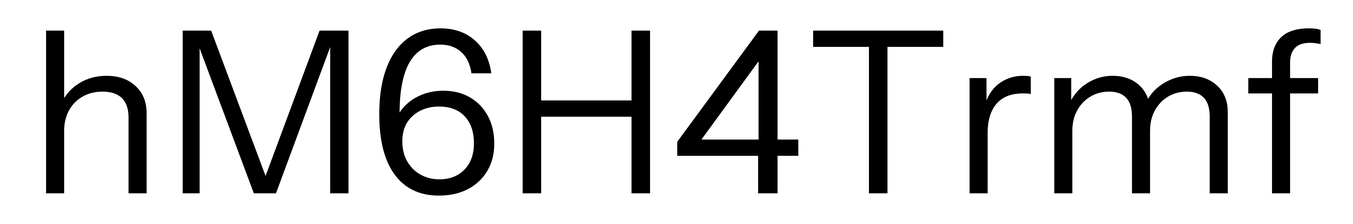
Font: InstrumentSans_Regular